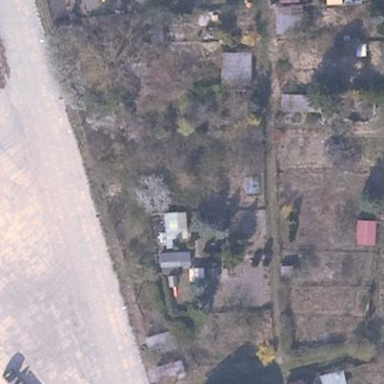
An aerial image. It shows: Allotments area.